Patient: sex M, age 46
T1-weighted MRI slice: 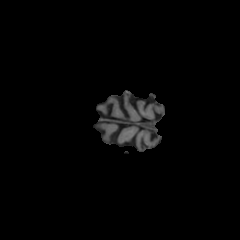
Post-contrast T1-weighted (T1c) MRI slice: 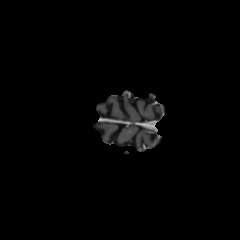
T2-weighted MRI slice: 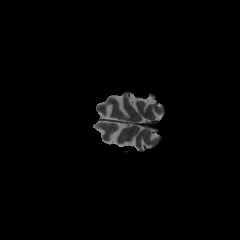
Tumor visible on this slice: no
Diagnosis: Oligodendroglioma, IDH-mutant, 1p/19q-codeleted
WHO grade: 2